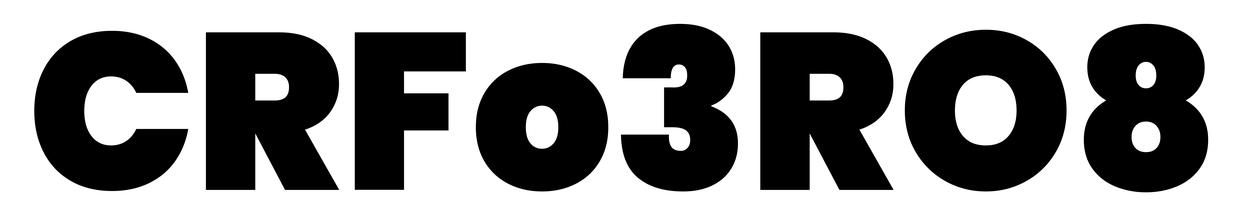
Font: Poppins-Black